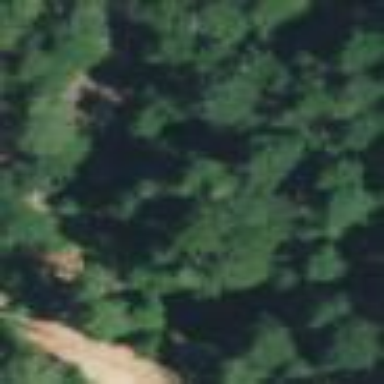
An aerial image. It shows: Forest area.